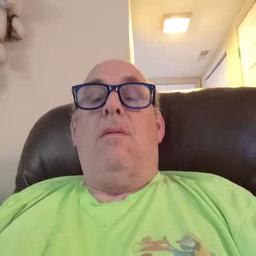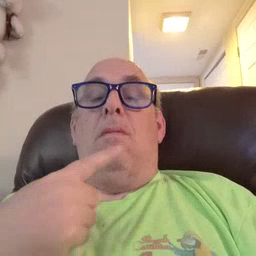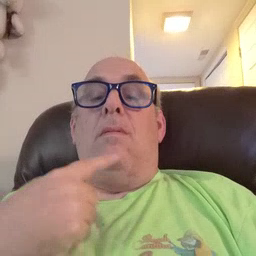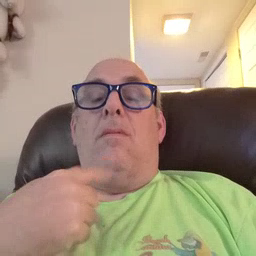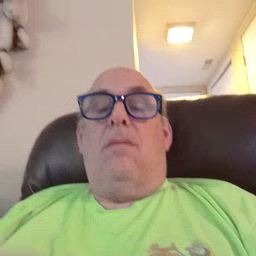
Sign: red